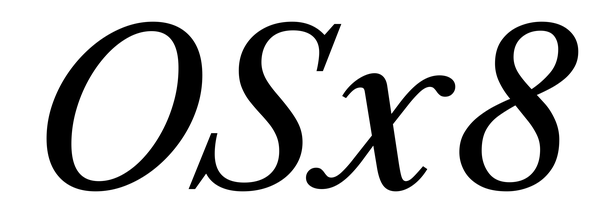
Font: LibreCaslonText-Italic_Italic